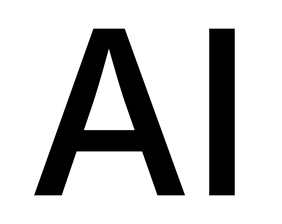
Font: Inter_Medium